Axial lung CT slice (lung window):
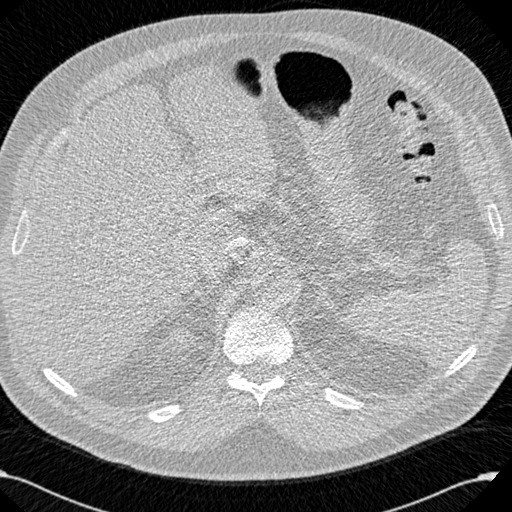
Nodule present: no